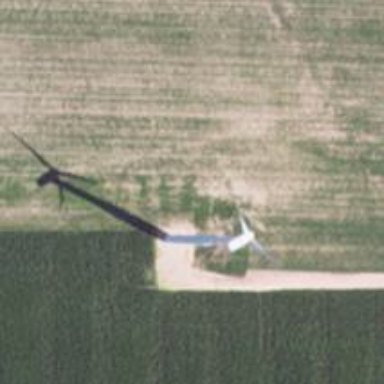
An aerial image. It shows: Wind generator powered by wind turbine.